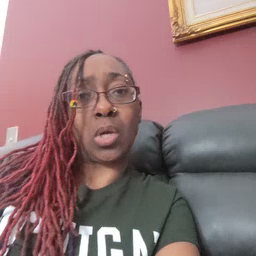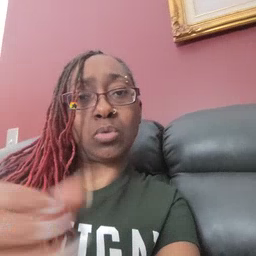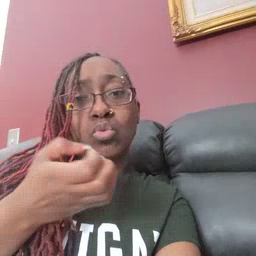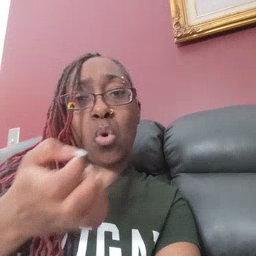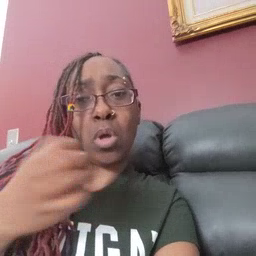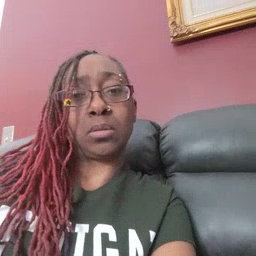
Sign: drawer